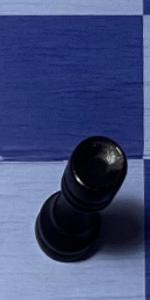
Label: Rook_Black